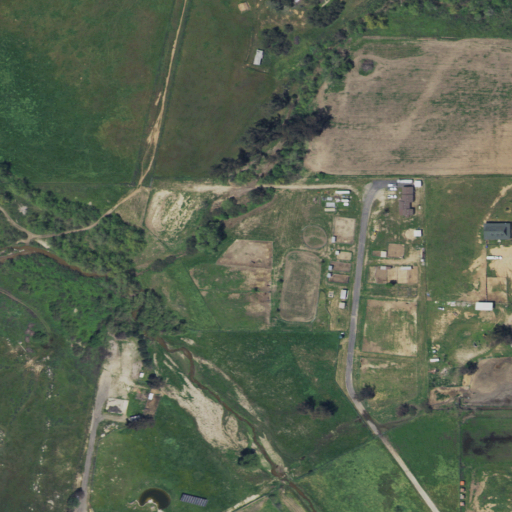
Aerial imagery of valley in California named Goose Valley containing grassland, open development, shrub, and herbaceous wetlands